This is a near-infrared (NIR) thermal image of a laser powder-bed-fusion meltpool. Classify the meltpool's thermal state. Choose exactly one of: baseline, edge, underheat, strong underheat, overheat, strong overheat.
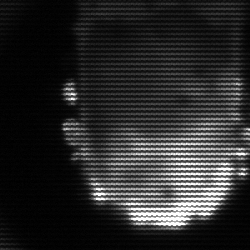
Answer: baseline